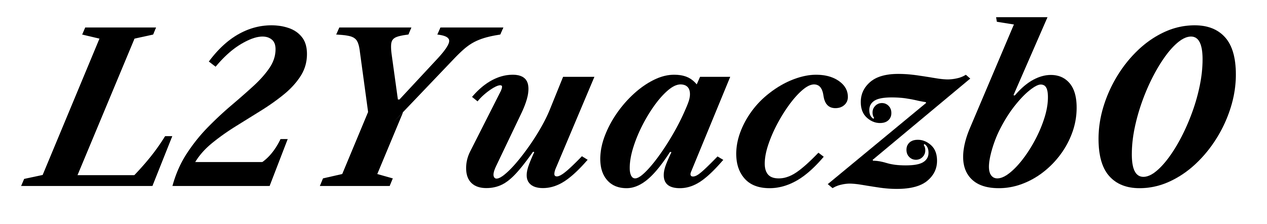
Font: LibreCaslonText-Italic_Bold_Italic